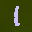
Label: 1